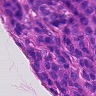
Metastatic tissue present: yes